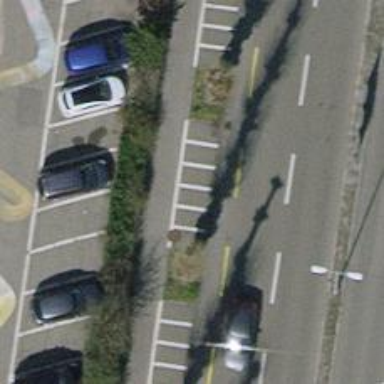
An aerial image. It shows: Motorcycle parking facility.